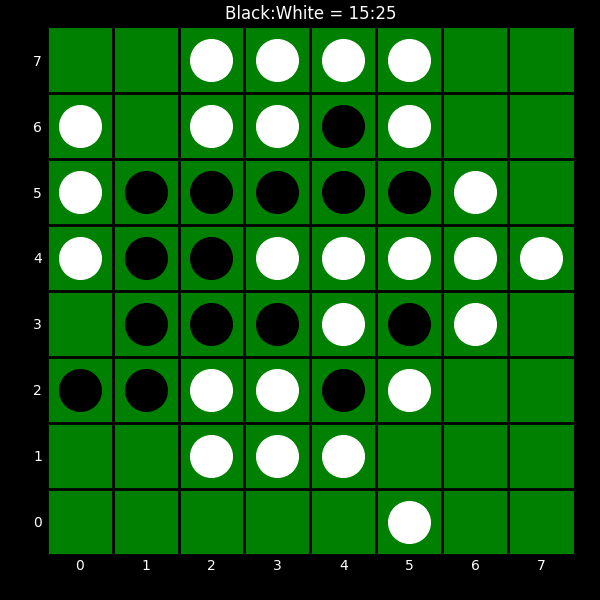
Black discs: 15
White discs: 25